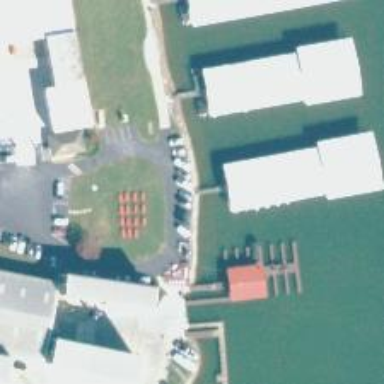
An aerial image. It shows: Pier located along footway.